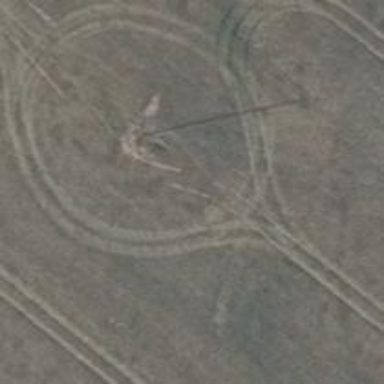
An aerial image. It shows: Power pole.